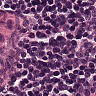
Metastatic tissue present: no